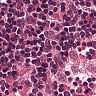
Metastatic tissue present: no